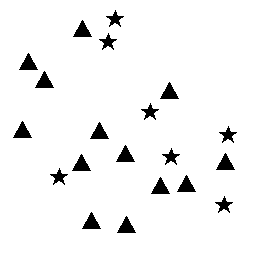
Squares: 0
Triangles: 13
Stars: 7
Total shapes: 20